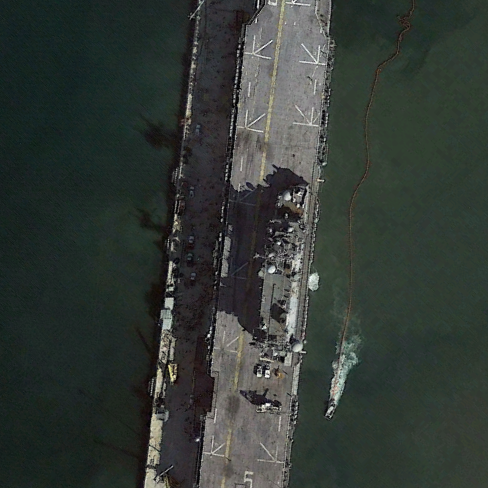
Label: assault